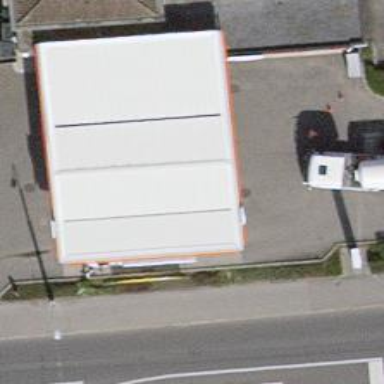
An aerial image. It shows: Fuel station.